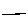
Label: line